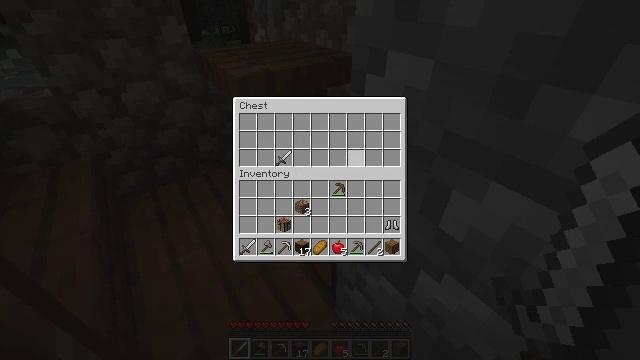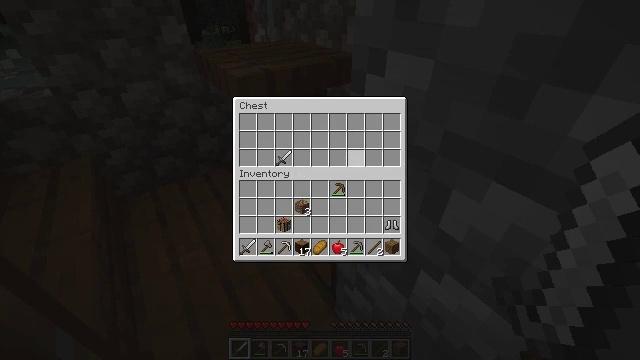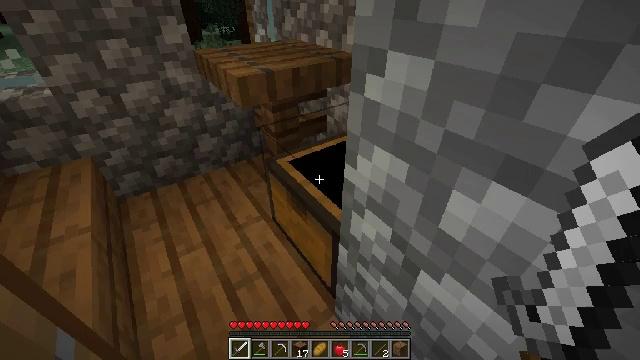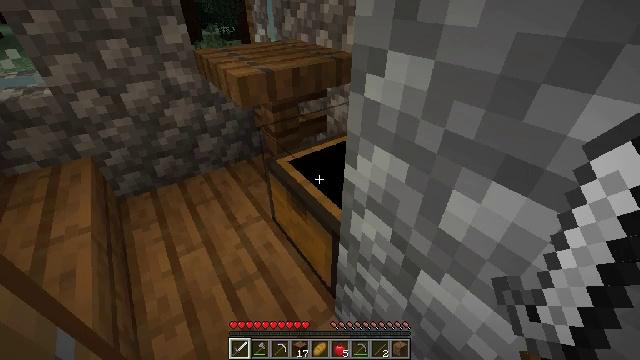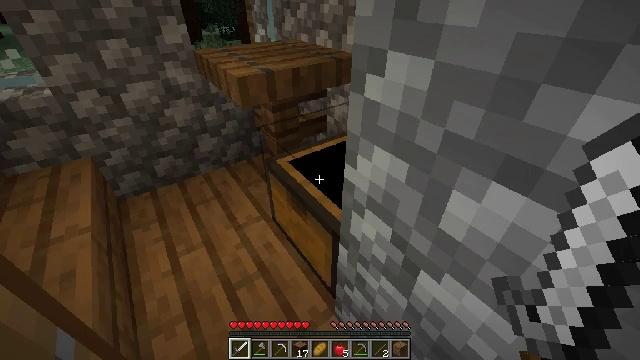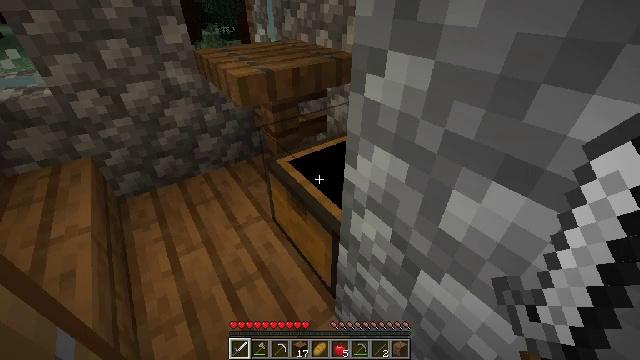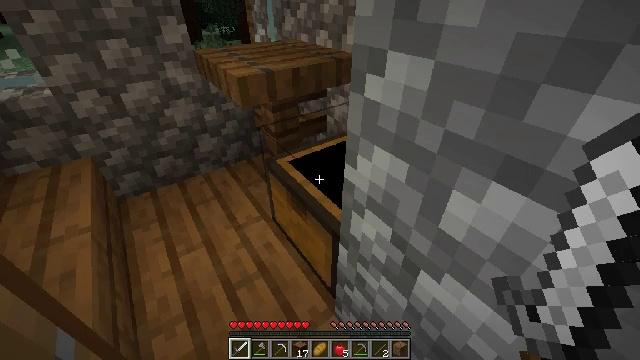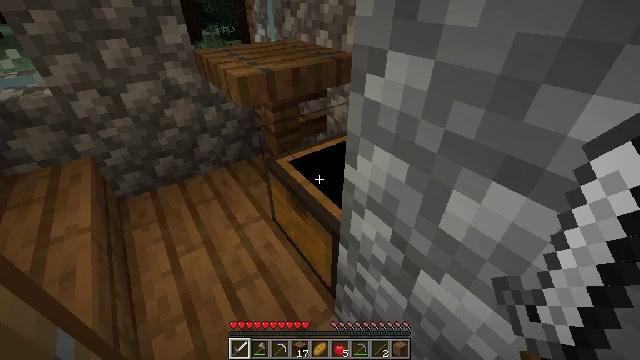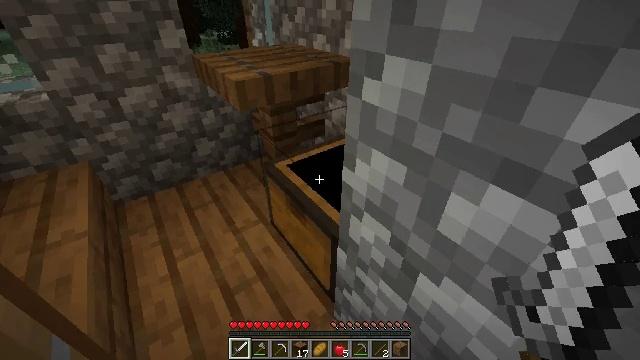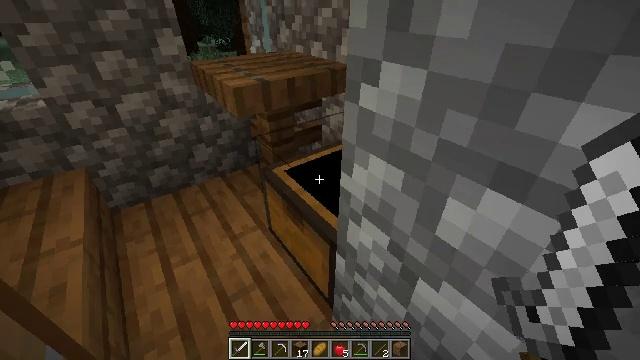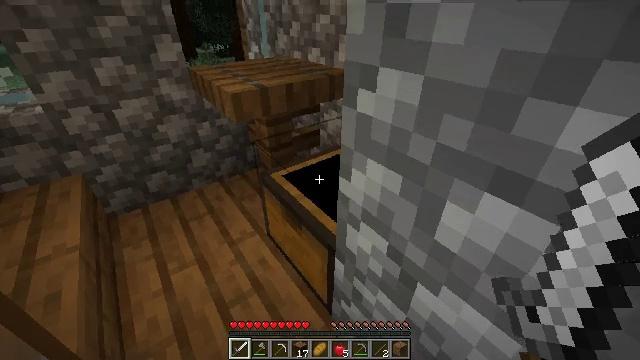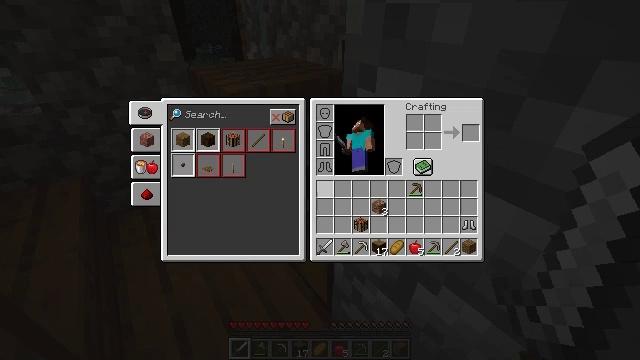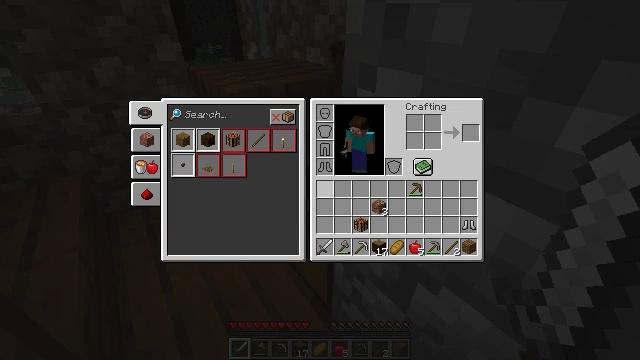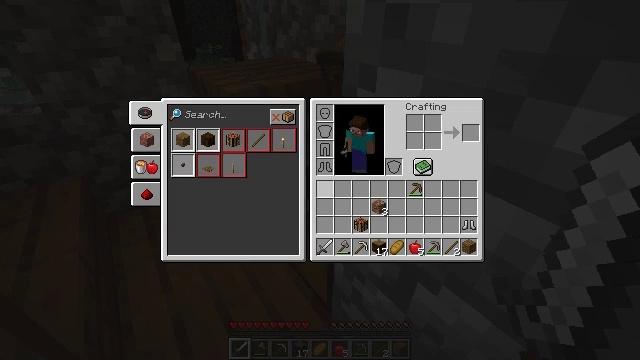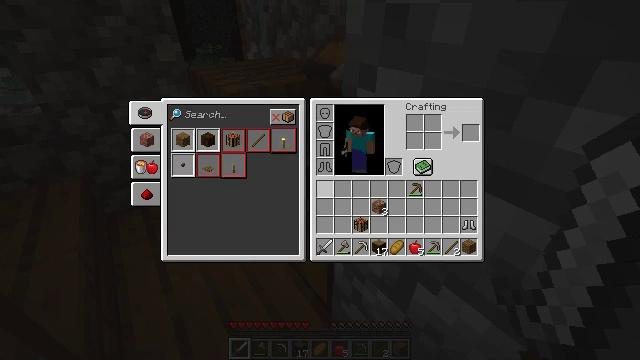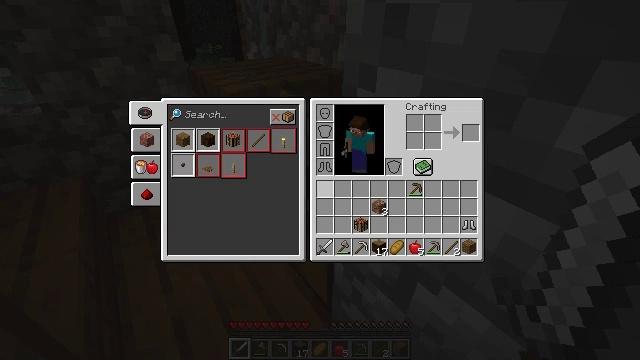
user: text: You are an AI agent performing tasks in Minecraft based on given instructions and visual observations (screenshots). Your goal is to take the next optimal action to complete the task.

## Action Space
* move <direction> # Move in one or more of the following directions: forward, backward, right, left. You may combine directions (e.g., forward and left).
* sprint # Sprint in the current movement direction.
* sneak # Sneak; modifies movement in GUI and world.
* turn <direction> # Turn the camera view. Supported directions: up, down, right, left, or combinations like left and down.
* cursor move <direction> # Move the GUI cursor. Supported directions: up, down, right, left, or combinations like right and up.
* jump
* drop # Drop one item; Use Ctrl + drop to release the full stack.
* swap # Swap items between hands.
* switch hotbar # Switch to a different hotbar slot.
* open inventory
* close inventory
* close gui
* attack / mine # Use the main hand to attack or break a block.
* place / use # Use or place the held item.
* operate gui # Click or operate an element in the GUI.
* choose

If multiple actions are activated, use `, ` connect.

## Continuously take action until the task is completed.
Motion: motion action
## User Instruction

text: Break the spruce leaves to clear the area.
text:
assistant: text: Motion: no_op
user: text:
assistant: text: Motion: no_op
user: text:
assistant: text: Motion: close gui
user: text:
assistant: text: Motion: no_op
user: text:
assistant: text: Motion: no_op
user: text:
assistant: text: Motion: no_op
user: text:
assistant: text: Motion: no_op
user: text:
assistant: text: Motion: no_op
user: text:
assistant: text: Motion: turn up
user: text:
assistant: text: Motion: turn up
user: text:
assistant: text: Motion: open inventory
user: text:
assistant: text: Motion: open inventory
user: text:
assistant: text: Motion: open inventory
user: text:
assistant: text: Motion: no_op
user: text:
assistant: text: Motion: no_op
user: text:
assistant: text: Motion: no_op
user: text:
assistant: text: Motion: no_op
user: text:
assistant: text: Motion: no_op
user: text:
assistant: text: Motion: no_op
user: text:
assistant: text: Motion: no_op
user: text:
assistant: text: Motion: no_op
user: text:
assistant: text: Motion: cursor move up
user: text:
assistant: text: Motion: no_op
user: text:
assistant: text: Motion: cursor move right
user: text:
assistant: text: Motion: cursor move right
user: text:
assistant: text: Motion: cursor move right and down
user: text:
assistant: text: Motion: no_op
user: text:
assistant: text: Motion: cursor move right and down
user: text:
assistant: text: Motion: cursor move right and down
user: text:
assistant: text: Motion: sneak, cursor move right